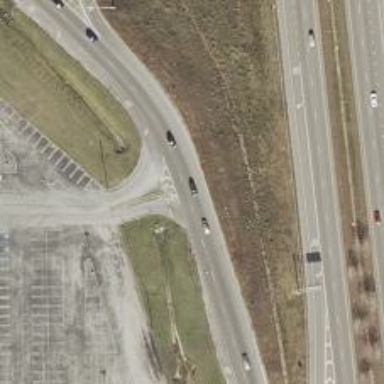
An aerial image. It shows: Trunk link highway with asphalt surface.